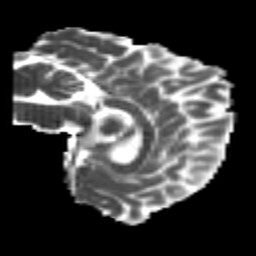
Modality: MD
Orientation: sagittal
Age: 21
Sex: female
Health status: healthy
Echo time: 0.074 s